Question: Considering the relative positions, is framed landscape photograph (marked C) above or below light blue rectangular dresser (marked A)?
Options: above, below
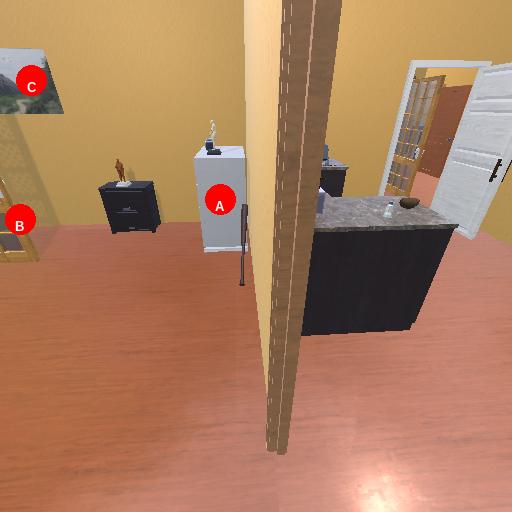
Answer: above